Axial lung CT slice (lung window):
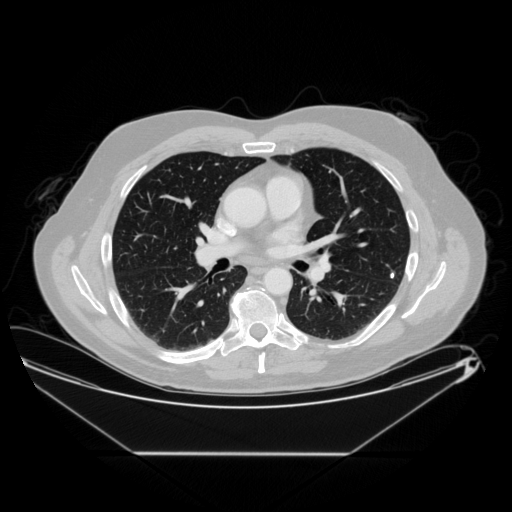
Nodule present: yes
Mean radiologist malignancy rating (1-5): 1